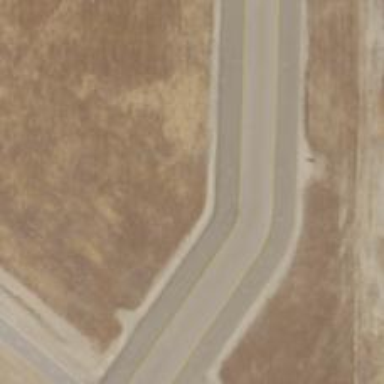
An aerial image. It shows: Image of taxiway at airport.